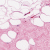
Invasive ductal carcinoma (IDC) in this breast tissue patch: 0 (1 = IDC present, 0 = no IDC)